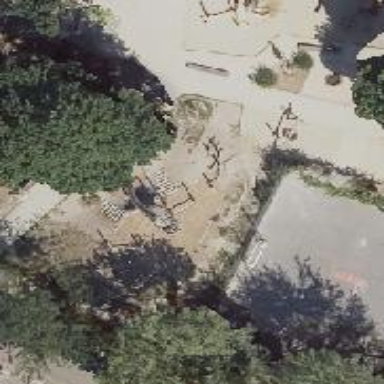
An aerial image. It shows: Playground featuring castle-themed climbing frame.